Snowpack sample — Loveland Pass, Silver Plume, Colorado, USA (12/14/25, 10:50 AM MST)
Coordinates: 39.664, -105.882
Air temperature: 36 °F
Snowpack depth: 67 cm
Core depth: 10 cm
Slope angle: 6°, slope face: 326°
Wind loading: low
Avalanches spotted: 0
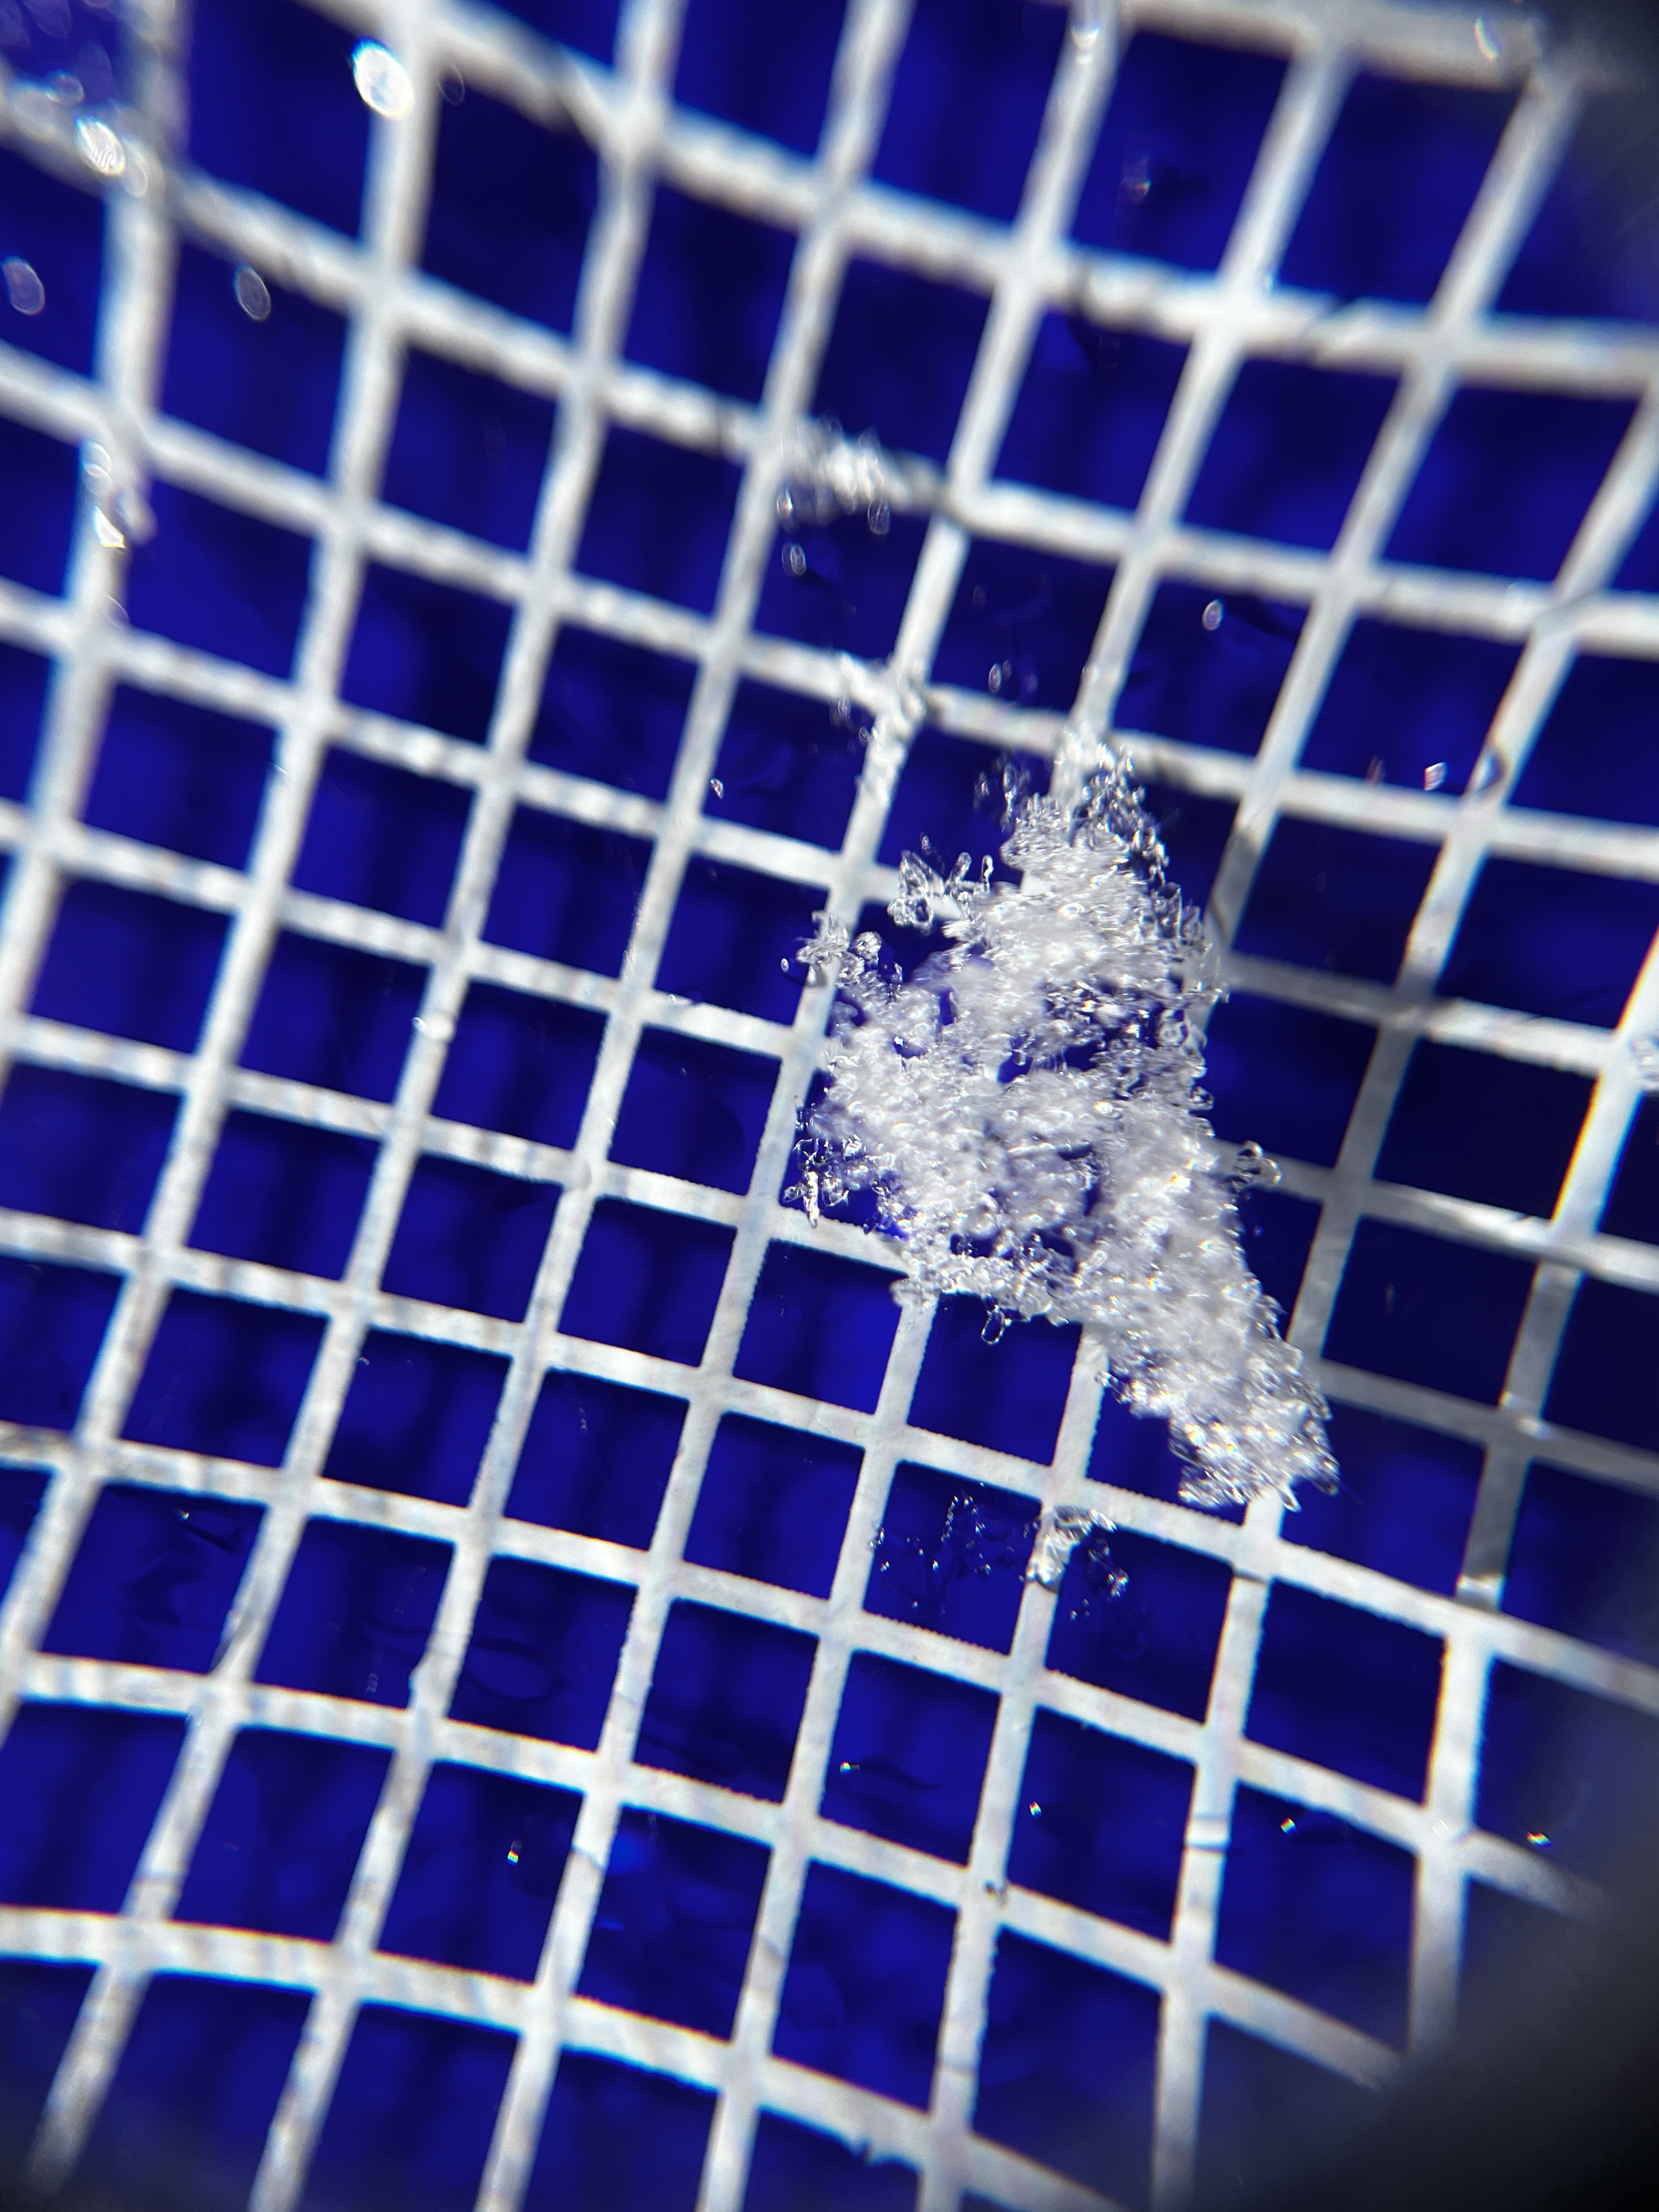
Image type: magnified_profile
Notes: No avalanches spotted, very late start to the season with minimal snowpack